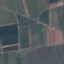
Land use / land cover: PermanentCrop